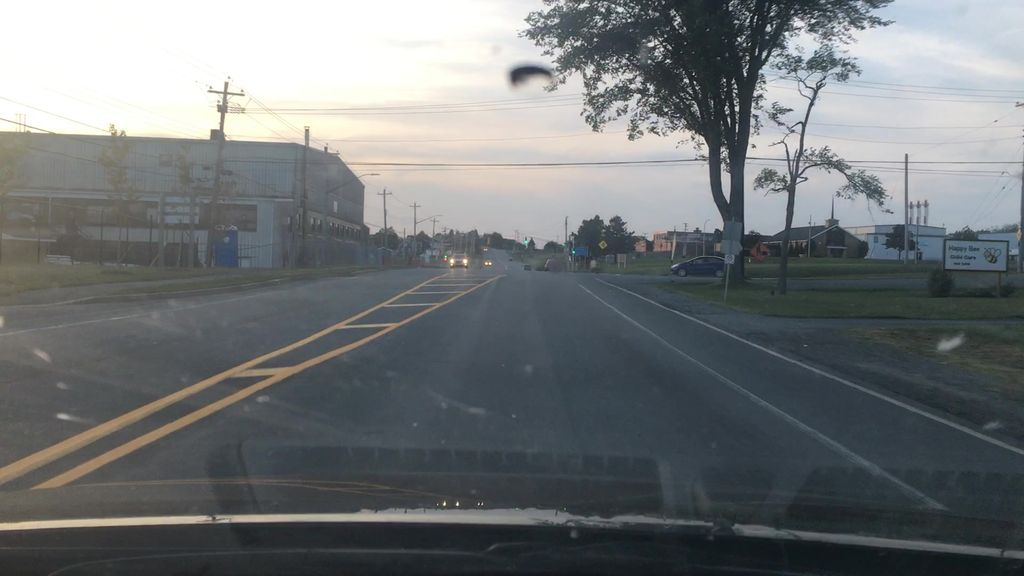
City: halifax